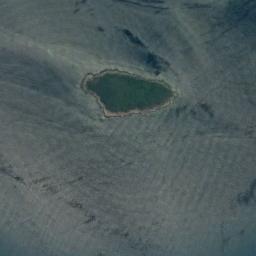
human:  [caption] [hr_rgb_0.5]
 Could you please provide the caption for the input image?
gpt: There are many trees on the island .

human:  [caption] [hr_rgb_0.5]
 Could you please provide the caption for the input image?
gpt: The island with dense vegetation is surrounded by yellow waters .

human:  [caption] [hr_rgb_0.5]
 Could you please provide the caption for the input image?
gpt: The irregularly shaped green island is surrounded by blue sea water, With lush greenery on the island and white sand beaches around the circle .

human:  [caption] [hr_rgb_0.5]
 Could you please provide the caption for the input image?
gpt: The island in the picture is rectangular .

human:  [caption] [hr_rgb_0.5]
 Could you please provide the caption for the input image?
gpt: The green island is on a blue sea with many waves .